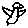
Label: bird